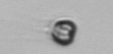
Label: Apedinella